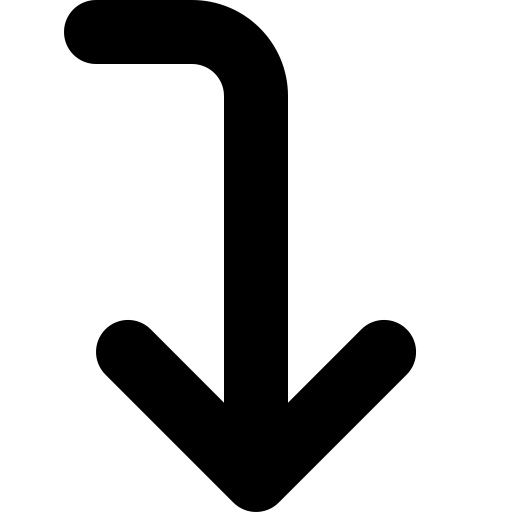
Tags: icon, FontAwesome, fa-icon, solid, arrow, turn, down